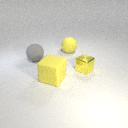
large gray rubber sphere behind small yellow metal cube